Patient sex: M
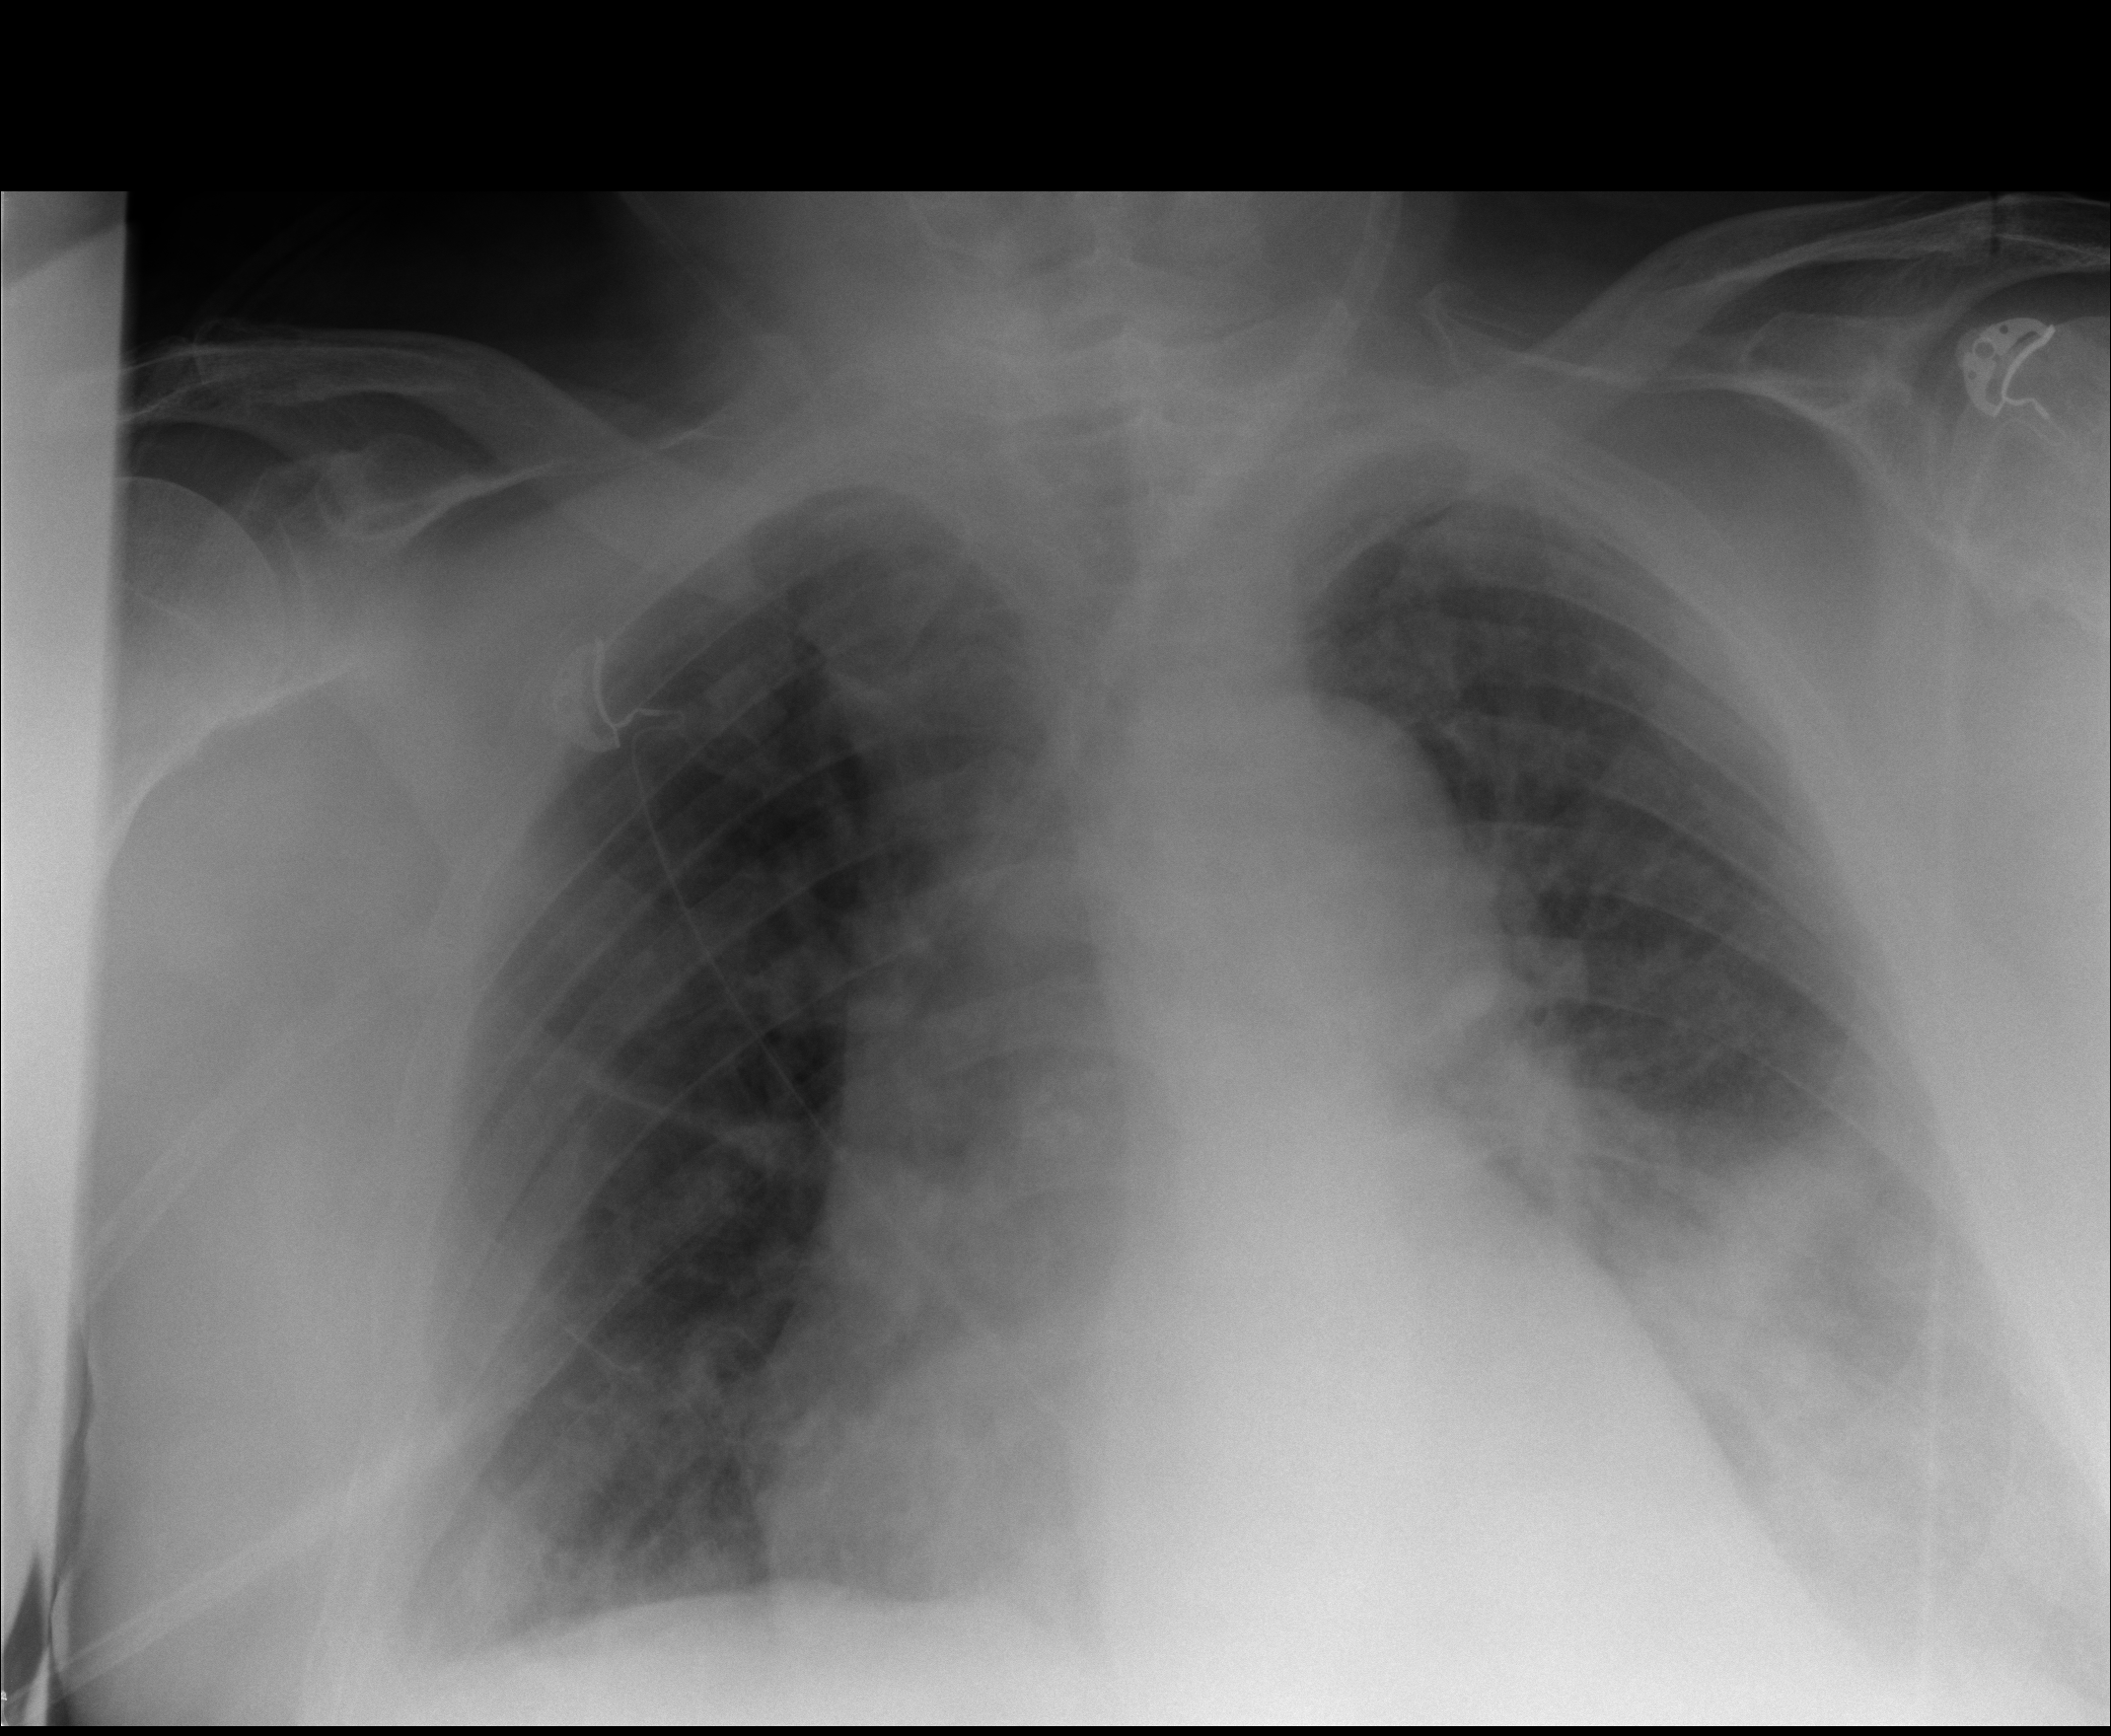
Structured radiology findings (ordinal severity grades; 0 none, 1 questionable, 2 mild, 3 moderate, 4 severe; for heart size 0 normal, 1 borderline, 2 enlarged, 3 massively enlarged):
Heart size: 2
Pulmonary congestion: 2
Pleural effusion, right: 1
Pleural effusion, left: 2
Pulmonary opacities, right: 2
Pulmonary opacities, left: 3
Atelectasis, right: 1
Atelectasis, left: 3